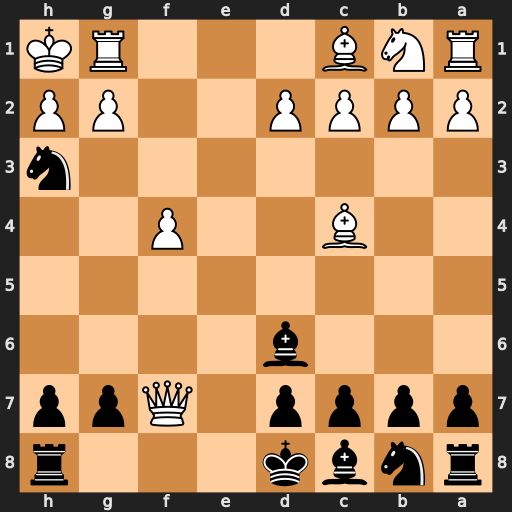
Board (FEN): rnbk3r/pppp1Qpp/3b4/8/2B2P2/7n/PPPP2PP/RNB3RK
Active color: b
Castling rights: -
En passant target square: -
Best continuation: Nf2#